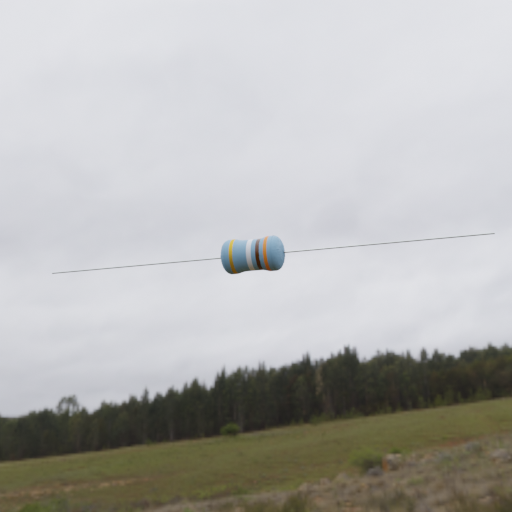
Resistor colour bands (in order): gold, white, brown, orange